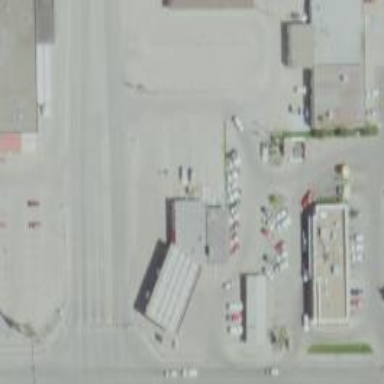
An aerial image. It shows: Convenience shop.